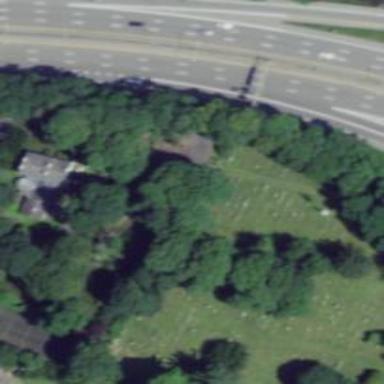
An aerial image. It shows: Cemetery.